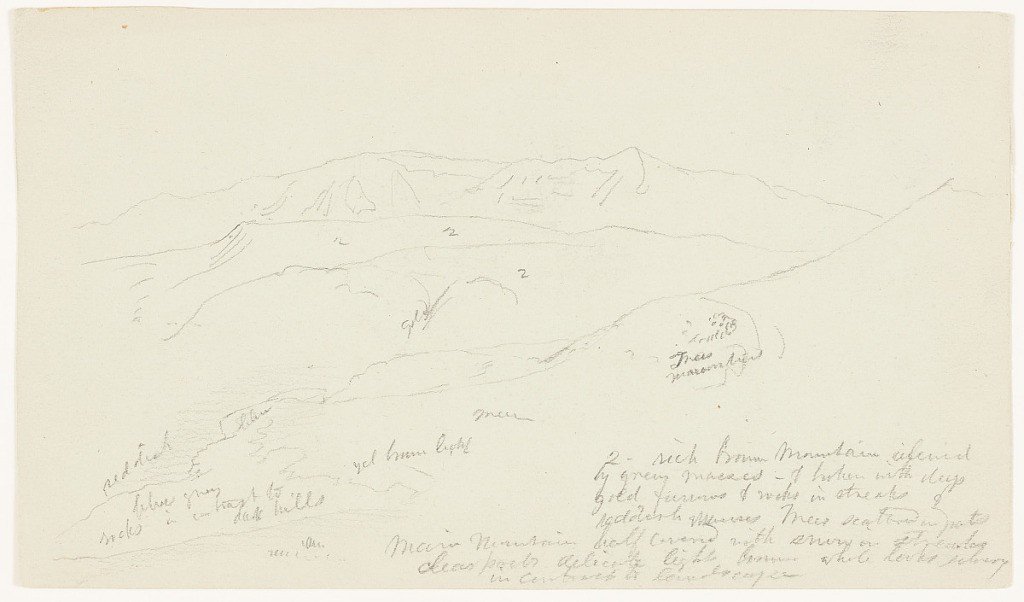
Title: Mt. Sannine near Beirut, Lebanon
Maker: Frederic Edwin Church, American, 1826–1900
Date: May 15, 1868
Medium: Graphite on gray-green wove paper; verso: graphite
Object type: Drawing
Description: Landscape sketch showing a view of Mt. Sannine from a perspective near present-day Beirut, Lebanon. A ridge in the foreground descends from upper right the lower left, revealing a view of other rugged mountain ranges extending from middle distance to background. The peak of Mt. Sannine is visible at center right.

Verso: Landscape sketch showing a hastily rendered view of mountains with a nestled village in Lebanon or Syria. A rugged canyon, showing in greater detail that the surrounding terrain, is visible at center. In background, the outline of a rugged mountain ridge stretches across the composition. A small village is visible at lower left.